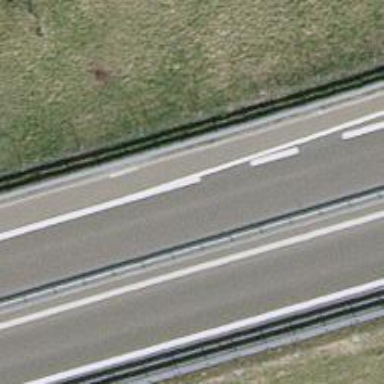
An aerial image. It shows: Asphalt motorway of trunk classification.